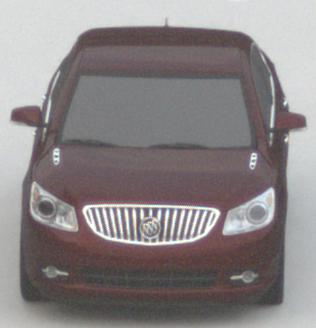
Make: Buick
Model: LaCrosse
Detailed model: Gen. 2
Model produced from: 2009
Model produced until: 2016
Doors: 4
Color: red
Road condition: dry road
Daytime: morning or afternoon
Contrast: low contrast